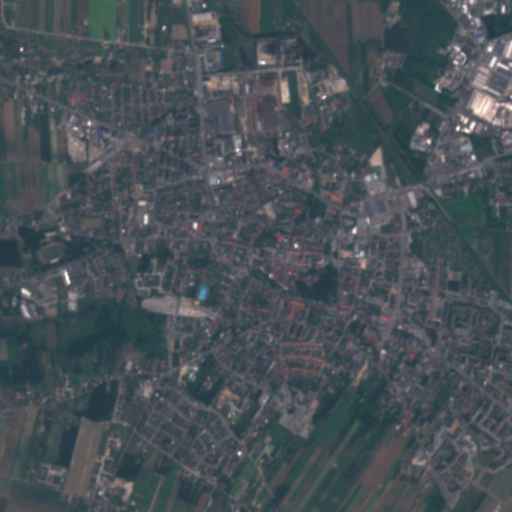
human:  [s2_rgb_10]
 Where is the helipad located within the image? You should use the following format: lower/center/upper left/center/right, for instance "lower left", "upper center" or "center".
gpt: The helipad is located in the lower center of the image.
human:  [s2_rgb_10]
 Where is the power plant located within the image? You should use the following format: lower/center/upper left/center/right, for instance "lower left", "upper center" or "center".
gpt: The power plant is located in the upper center of the image.
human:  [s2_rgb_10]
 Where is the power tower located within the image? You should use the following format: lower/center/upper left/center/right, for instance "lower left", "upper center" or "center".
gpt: The power tower is located in the upper left of the image.
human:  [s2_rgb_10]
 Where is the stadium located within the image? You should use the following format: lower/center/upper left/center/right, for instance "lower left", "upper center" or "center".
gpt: The stadium is located in the center left of the image.
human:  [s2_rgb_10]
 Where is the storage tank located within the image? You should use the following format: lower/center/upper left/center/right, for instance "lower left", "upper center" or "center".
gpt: The storage tank is located in the lower right of the image.
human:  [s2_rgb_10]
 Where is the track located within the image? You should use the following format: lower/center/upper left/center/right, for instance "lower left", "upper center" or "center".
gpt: The track is located in the center left of the image.
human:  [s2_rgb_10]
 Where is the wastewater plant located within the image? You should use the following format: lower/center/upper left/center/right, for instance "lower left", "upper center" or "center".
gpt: The wastewater plant is located in the upper right of the image.
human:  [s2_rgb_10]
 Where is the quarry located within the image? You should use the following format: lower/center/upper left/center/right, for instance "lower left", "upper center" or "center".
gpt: There is no quarry in the image.